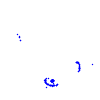
Particle: proton